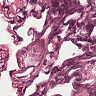
Metastatic tissue present: no